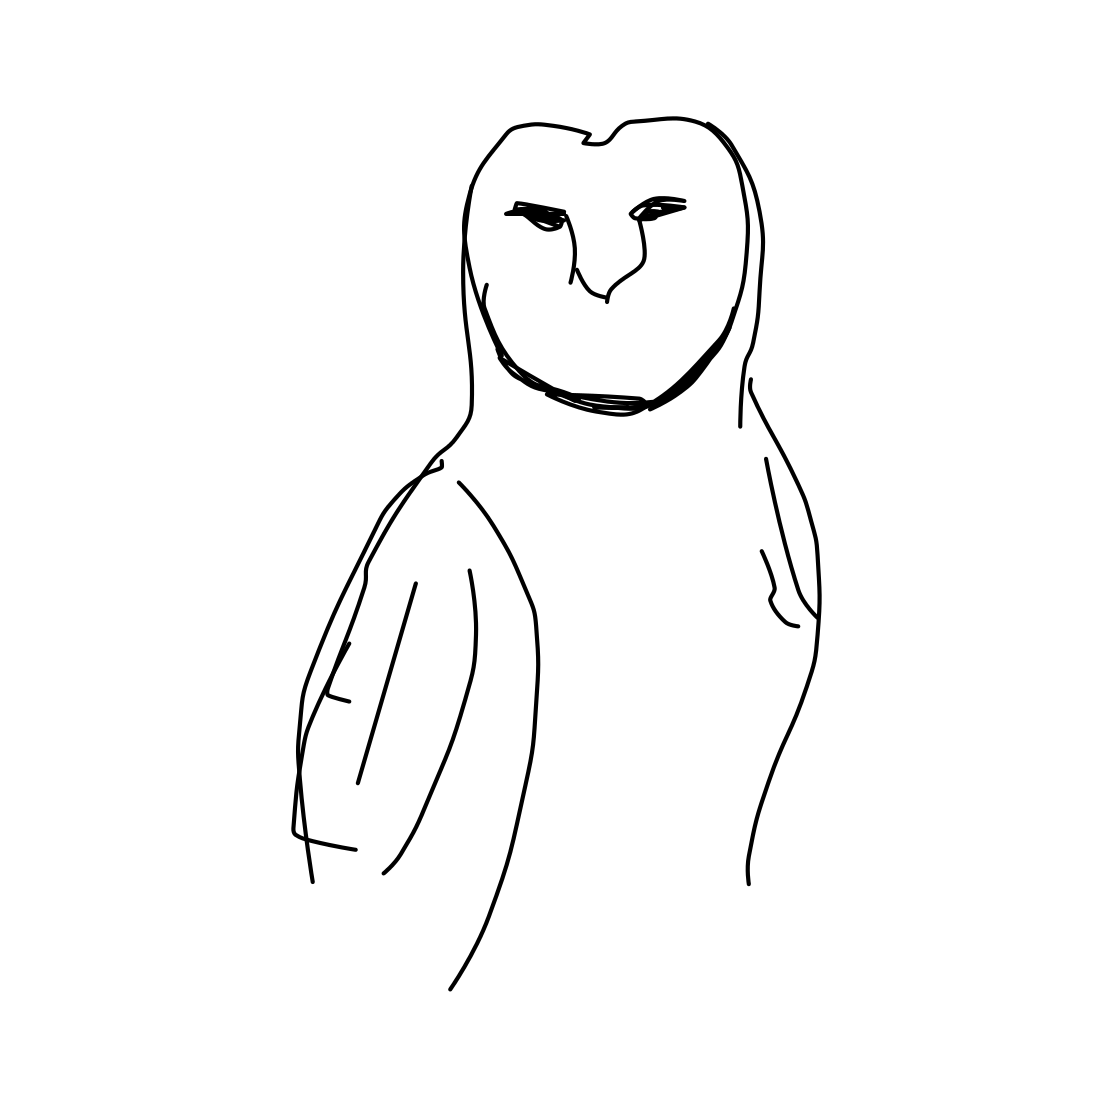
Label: owl